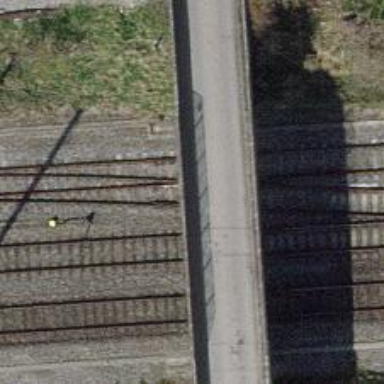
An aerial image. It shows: Single-track electrified railway siding with contact line for service.